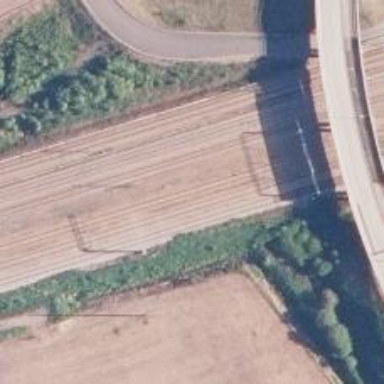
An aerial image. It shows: Rail siding with electrified contact lines.